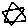
Label: star